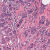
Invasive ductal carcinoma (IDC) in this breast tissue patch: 1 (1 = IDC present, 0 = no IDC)